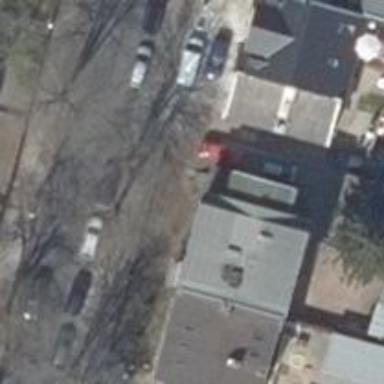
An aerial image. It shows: Residential building.